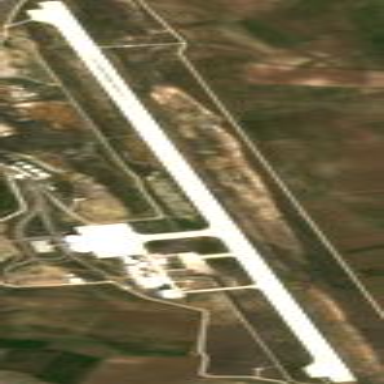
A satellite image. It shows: Runway in airport area.